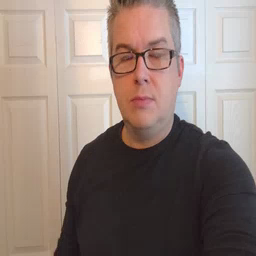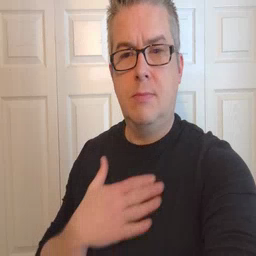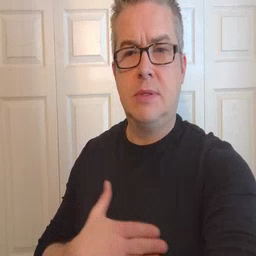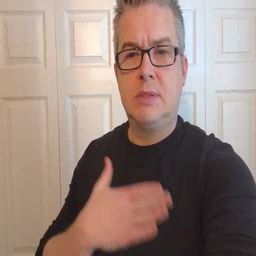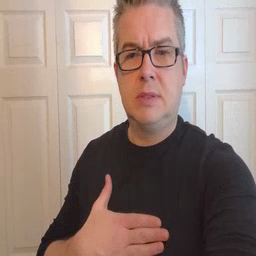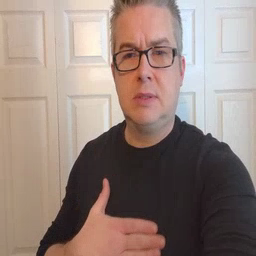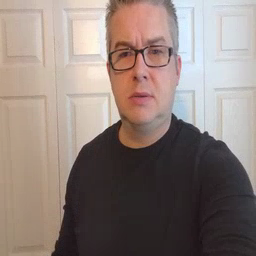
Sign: please